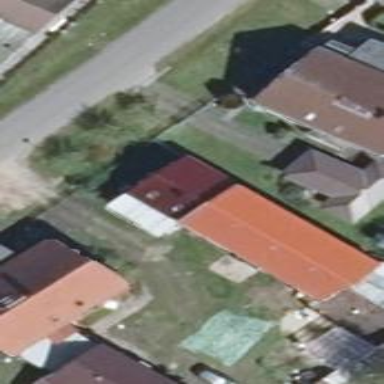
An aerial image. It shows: Building with flat grey roof.